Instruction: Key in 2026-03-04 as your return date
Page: home
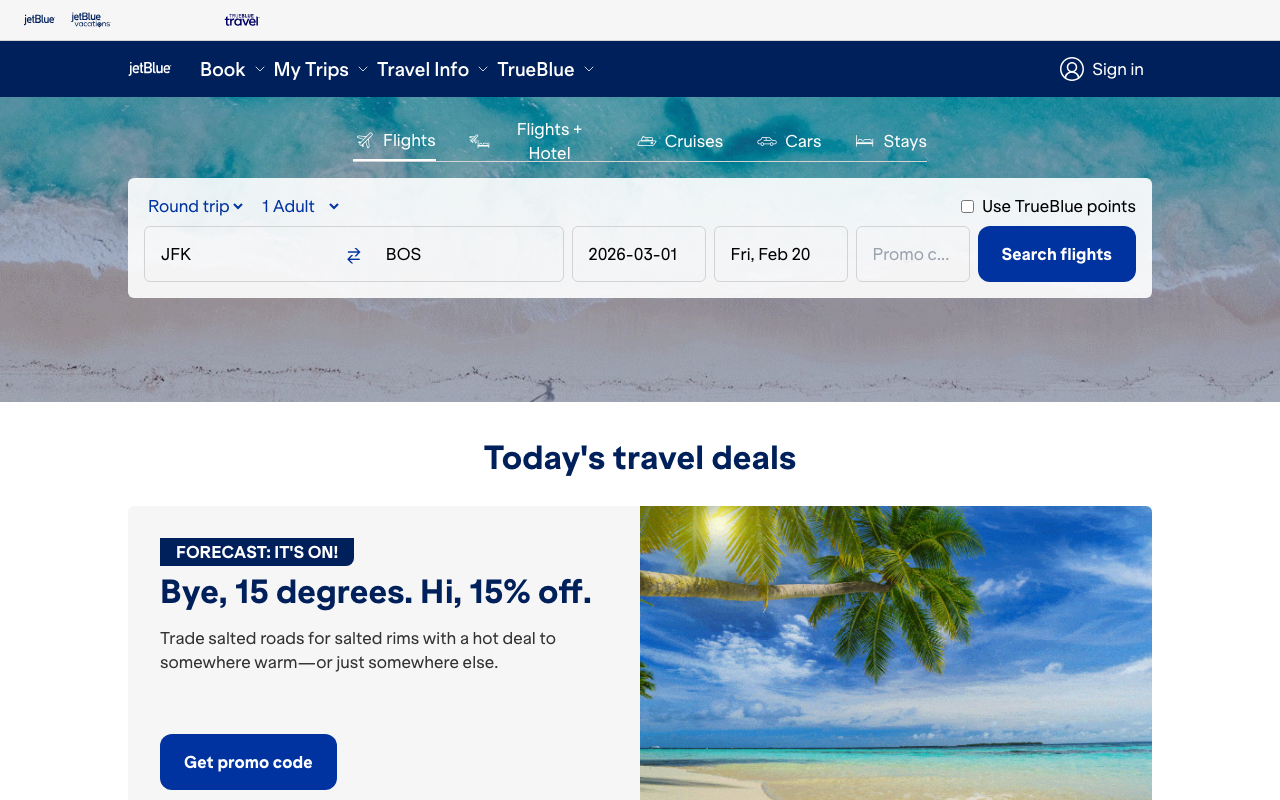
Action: type